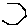
Label: hexagon